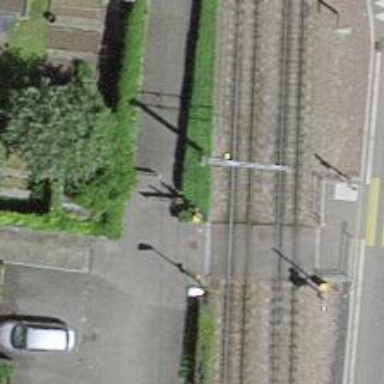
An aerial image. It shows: Double cycle barrier.